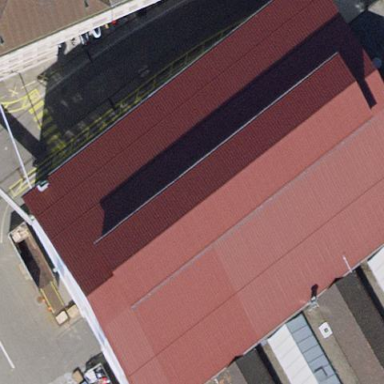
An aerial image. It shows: Building with gabled roof colored in Indian red.